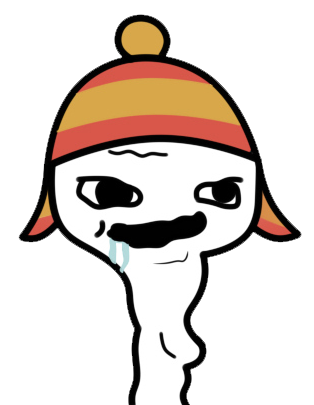
Label: 5_Brainlet